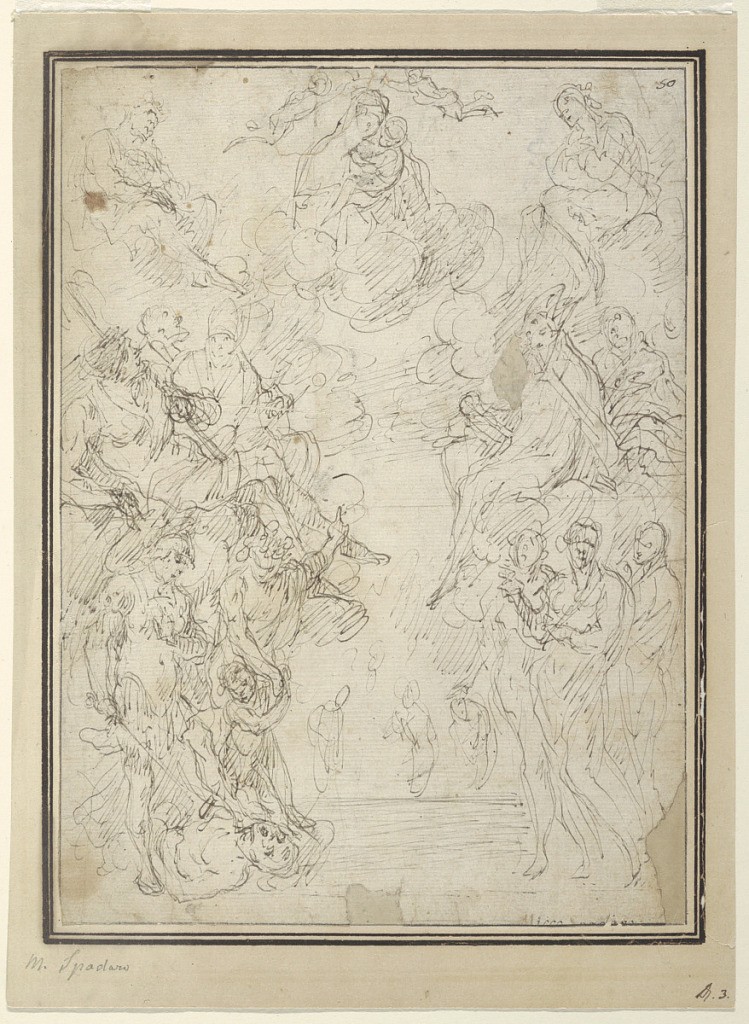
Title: Virgin and Child with Saints
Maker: Domenico Gargiulo, called Micco Spadaro, Italian, 1609 - 1675
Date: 1635–50
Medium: Pen and brown ink on paper
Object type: Drawing
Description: Figure of the Virgin Mary is shown seated on a cloud at upper center, holding the Christ child. She is crowned by two angels. Saints stand at either side, and Lucifer is being overcome at lower left.